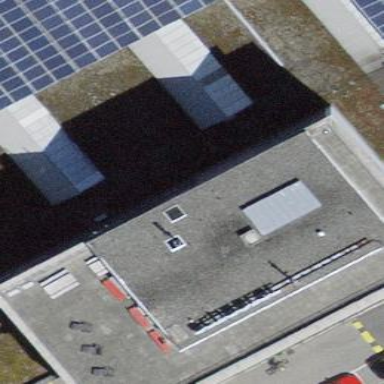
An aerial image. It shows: Building part with flat roof.